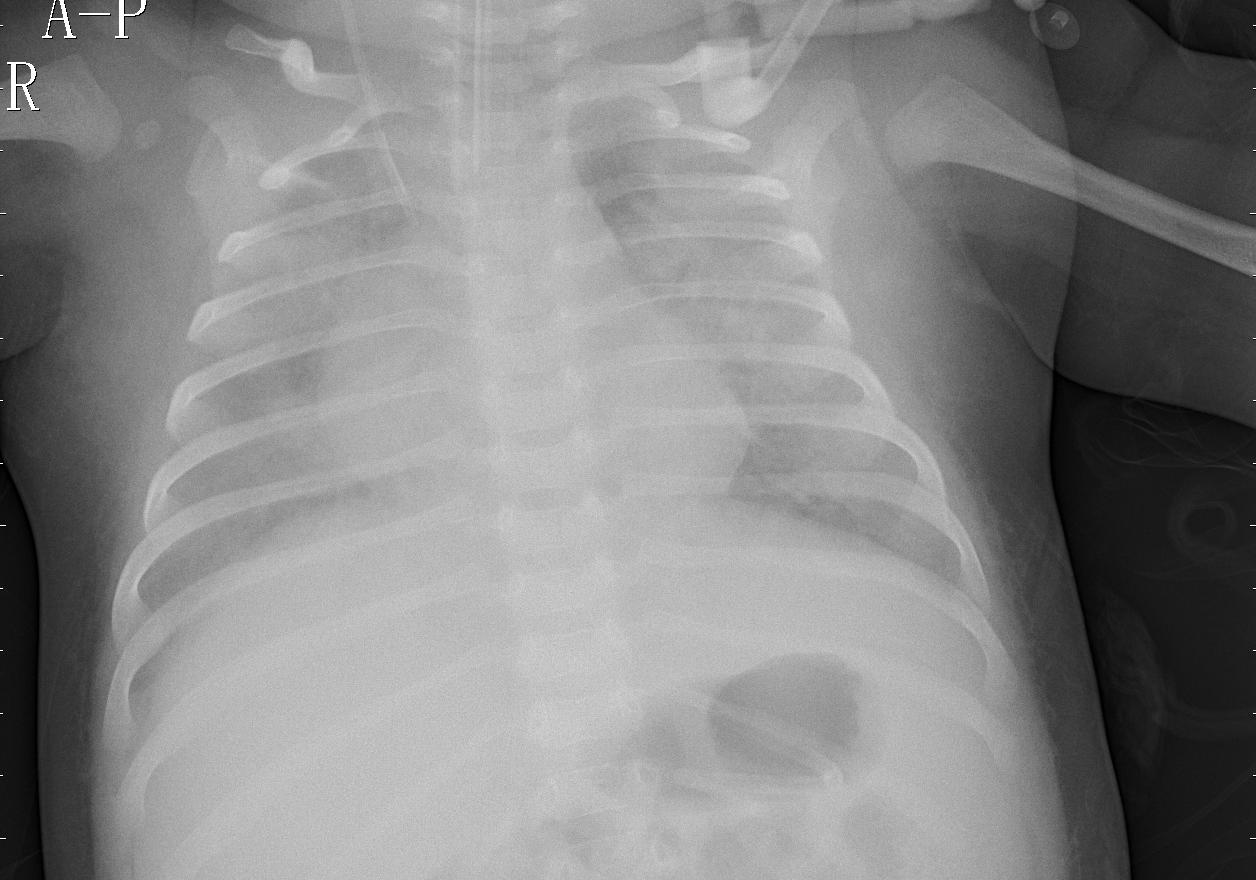
Diagnosis: PNEUMONIA